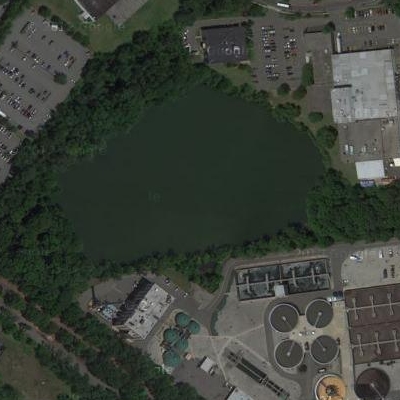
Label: dRiverLake